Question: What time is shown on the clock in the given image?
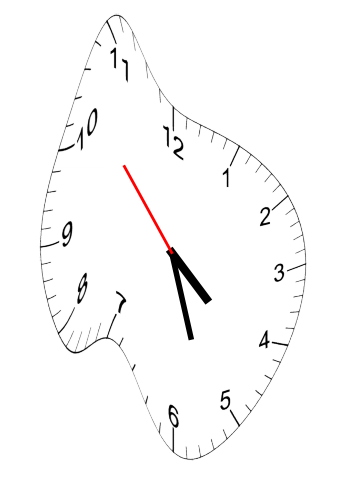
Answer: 04:26:53